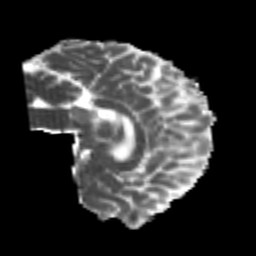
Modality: MD
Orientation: sagittal
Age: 22
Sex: male
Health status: healthy
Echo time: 0.074 s